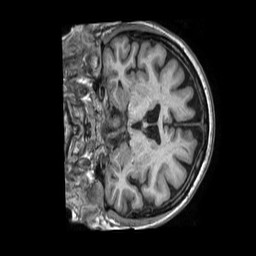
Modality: T1w
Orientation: coronal
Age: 63
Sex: female
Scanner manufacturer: philips
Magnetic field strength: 1.5 T
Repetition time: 0.007114 s
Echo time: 0.003231 s